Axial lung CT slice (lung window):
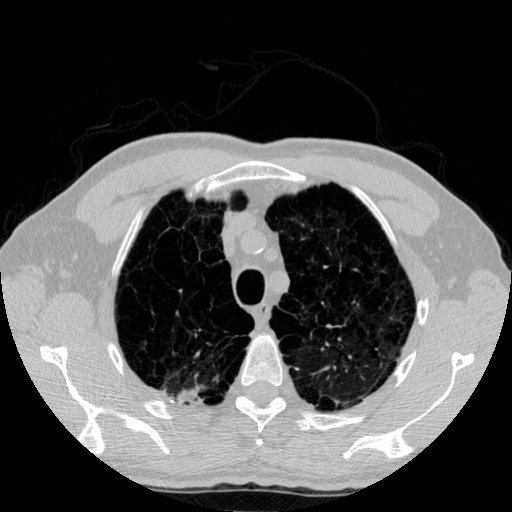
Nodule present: no